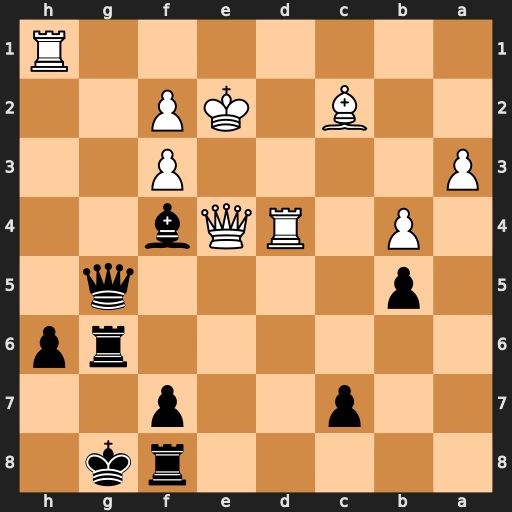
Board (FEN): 5rk1/2p2p2/6rp/1p4q1/1P1RQb2/P4P2/2B1KP2/7R
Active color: b
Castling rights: -
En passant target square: -
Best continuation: Re6 Qxe6 fxe6